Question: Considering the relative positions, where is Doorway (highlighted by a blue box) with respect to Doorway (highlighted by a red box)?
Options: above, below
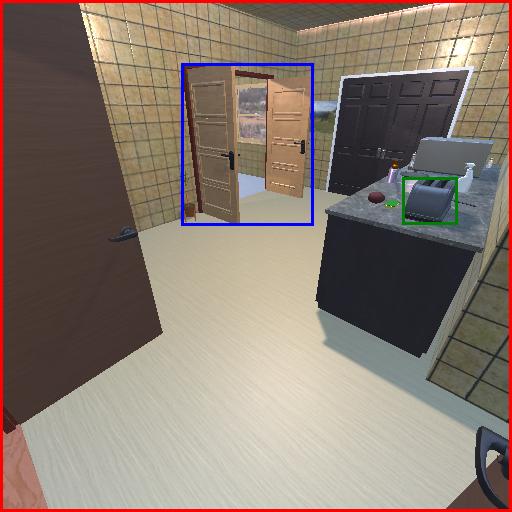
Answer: above